Question: I am initializing a 'byte[]' in , using or notation.
It seems that auto-casting to byte is not done when the value the capacity of a byte.
Solution is explicit cast to 'byte'.
'''
$ javac bitsandbytes/ByteBufferTest.java
bitsandbytes/ByteBufferTest.java:9: error: possible loss of precision
static byte[] byteArray = { 0xFF, (byte) 0xCC, 0xCC, 0b1000_0000, 0x2F, 0x01 };
^
required: byte
found: int
bitsandbytes/ByteBufferTest.java:9: error: possible loss of precision
static byte[] byteArray = { 0xFF, (byte) 0xCC, 0xCC, 0b1000_0000, 0x2F, 0x01 };
^
required: byte
found: int
bitsandbytes/ByteBufferTest.java:9: error: possible loss of precision
static byte[] byteArray = { 0xFF, (byte) 0xCC, 0xCC, 0b1000_0000, 0x2F, 0x01 };
^
required: byte
found: int
3 errors
'''

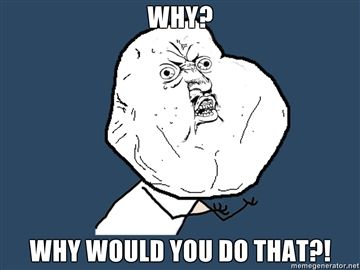
Answer: > It seems that auto-casting to byte is not done when the value approaches the capacity of a byte.
No, it happens when the value is out of range. A 'byte' in Java is in the range [-128, 127]. So '0xcc' is out of range, for example... although this has nothing to do with which base you express the literal in.
If you have:
'''
byte[] x = { 127 };
System.out.println(x[0]);
'''
that will print 127, because it's in the range of 'byte'. If you have:
'''
byte[] x = { (byte) 128 };
System.out.println(x[0]);
'''
... that will print -128. That would be very unexpected if you didn't have an explicit cast.
Admittedly an error message about "precision" is odd - and not what I receive. I see this:
> error: incompatible types: possible lossy conversion from int to byte
It a lossy conversion, so that's fine. I wouldn't talk about that being a issue though, which is what I'd expect for a conversion of (say) 'double' to 'float'.
In terms of the JLS, the relevant section is <URL>, which applies to each VariableInitializer in the ArrayInitializer.
This is the important part (emphasis mine):
> In addition, if the expression is a constant expression (SS15.28) of type 'byte', 'short', 'char', or 'int':- 'byte''short''char'
The examples you've given aren't representable in the 'byte' type, hence the error.